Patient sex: M
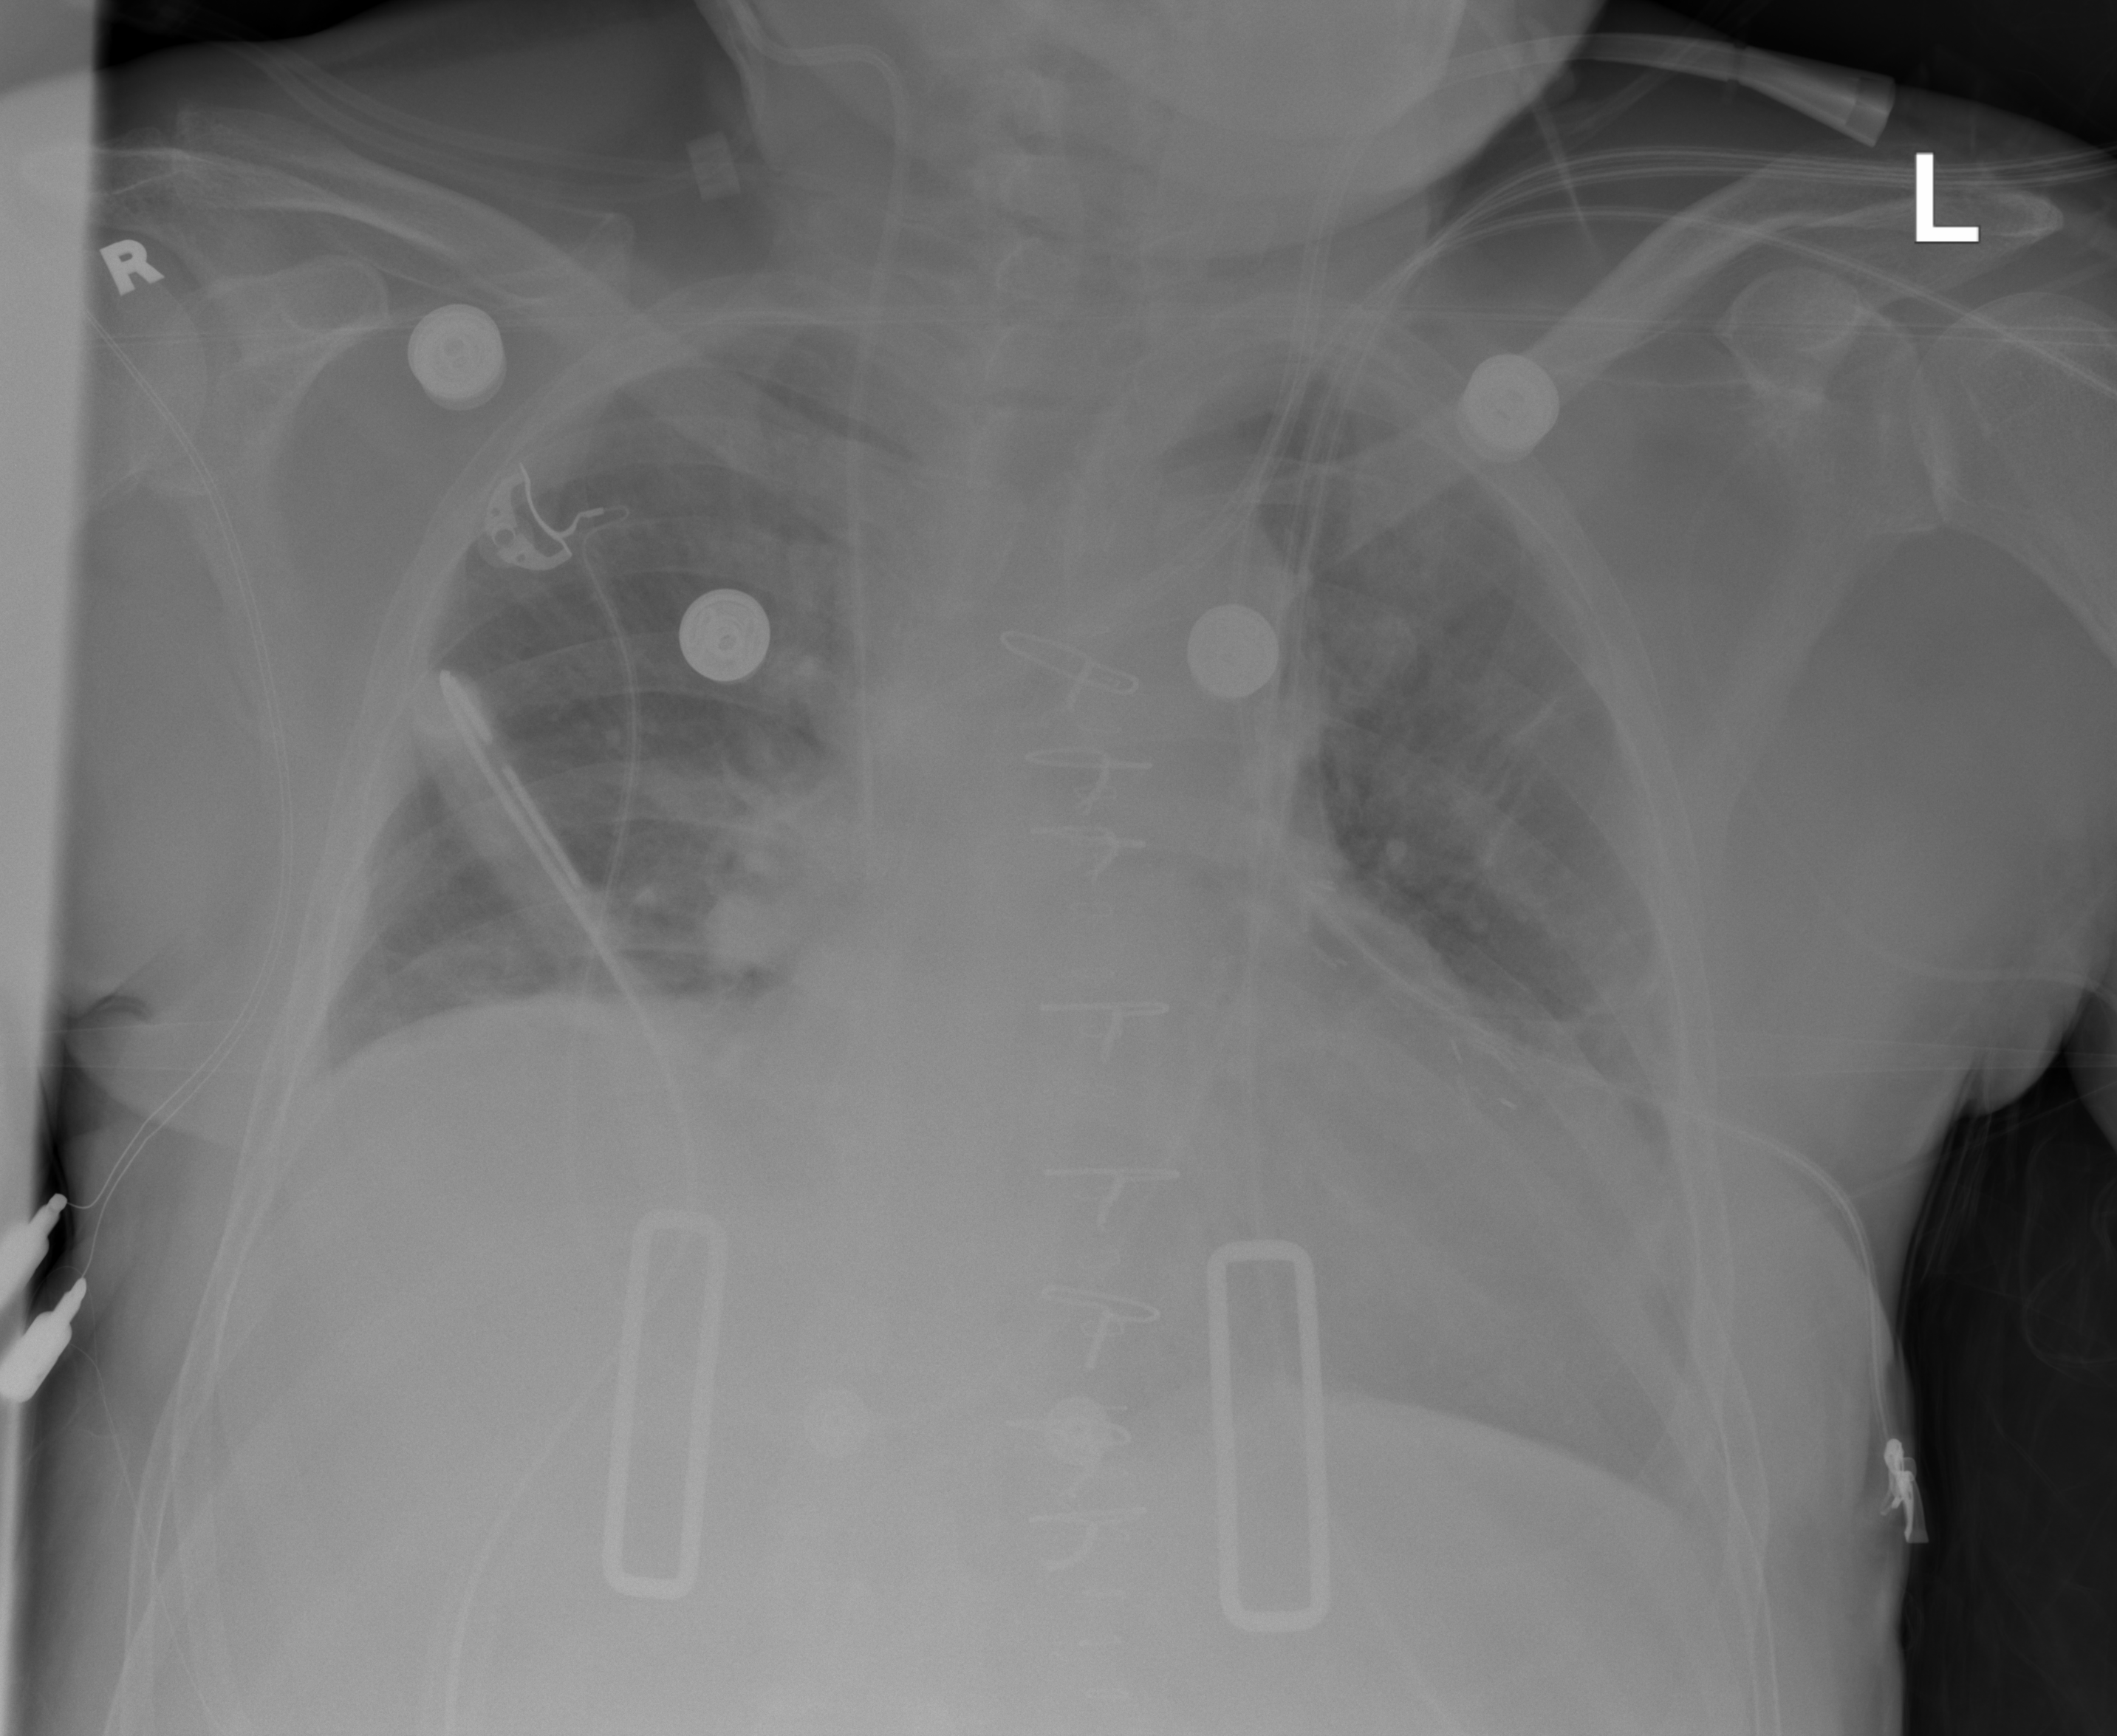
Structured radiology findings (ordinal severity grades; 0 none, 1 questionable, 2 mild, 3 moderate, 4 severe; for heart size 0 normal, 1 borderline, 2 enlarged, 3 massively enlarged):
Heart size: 2
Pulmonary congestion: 1
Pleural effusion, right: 0
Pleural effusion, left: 0
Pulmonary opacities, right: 2
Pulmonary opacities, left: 0
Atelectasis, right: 3
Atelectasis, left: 1